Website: apple
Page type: cart
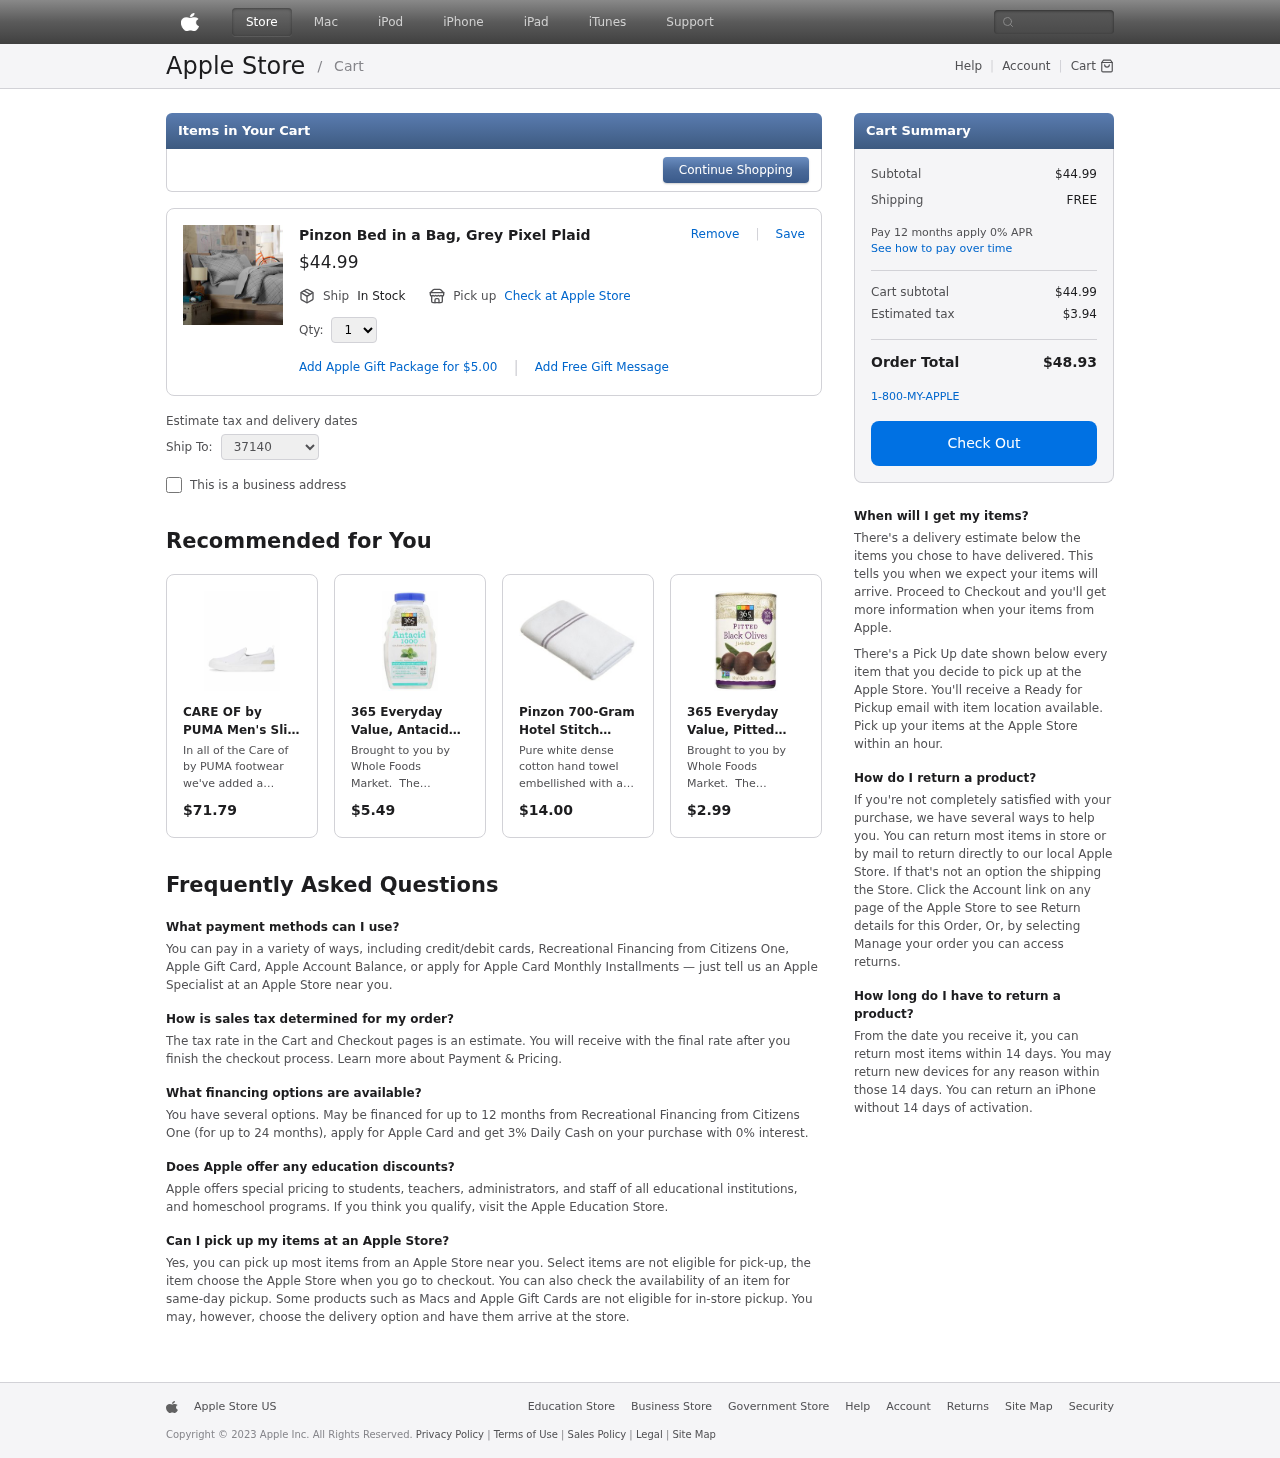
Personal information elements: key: PII_POSTCODE
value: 37140
Product elements: key: PRODUCT1_NAME
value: Pinzon Bed in a Bag, Grey Pixel Plaid
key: PRODUCT1_PRICE
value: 44.99
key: PRODUCT1_QUANTITY
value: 1
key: PRODUCT2_DESC
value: In all of the Care of by PUMA footwear we've added a cushioned insole that is flexible and breathable to keep you comfortable throughout your busy lifestyle
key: PRODUCT2_NAME
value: CARE OF by PUMA Men's Slip On Court Low-Top Sneakers, White White Oatmeal, US 7.5
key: PRODUCT2_PRICE
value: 71.79
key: PRODUCT3_DESC
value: Brought to you by Whole Foods Market.  The packaging for this product has a fresh new look. During this transition, you may get the original packaging or the new packaging in your order, but the produ
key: PRODUCT3_NAME
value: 365 Everyday Value, Antacid 1000, 160 ct
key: PRODUCT3_PRICE
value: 5.49
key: PRODUCT4_DESC
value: Pure white dense cotton hand towel embellished with a double row of colored satin stitching; made in Portugal
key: PRODUCT4_NAME
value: Pinzon 700-Gram Hotel Stitch Hand Towel, Smokey Plum
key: PRODUCT4_PRICE
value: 14
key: PRODUCT5_DESC
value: Brought to you by Whole Foods Market.  The packaging for this product has a fresh new look. During this transition, you may get the original packaging or the new packaging in your order, but the produ
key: PRODUCT5_NAME
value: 365 Everyday Value, Pitted Black Olives, Jumbo, 5.75 oz
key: PRODUCT5_PRICE
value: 2.99
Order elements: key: ORDER_SUBTOTAL
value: $44.99
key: ORDER_SHIPPING_COST
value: FREE
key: ORDER_SUBTOTAL2
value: $44.99
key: ORDER_TAX
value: $3.94
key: ORDER_TOTAL
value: $48.93